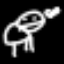
Label: frog